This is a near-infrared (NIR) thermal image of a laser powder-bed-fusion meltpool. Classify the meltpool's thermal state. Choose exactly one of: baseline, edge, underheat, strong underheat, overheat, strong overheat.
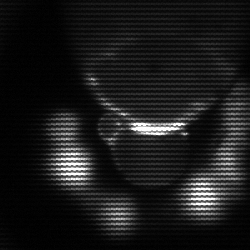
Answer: edge